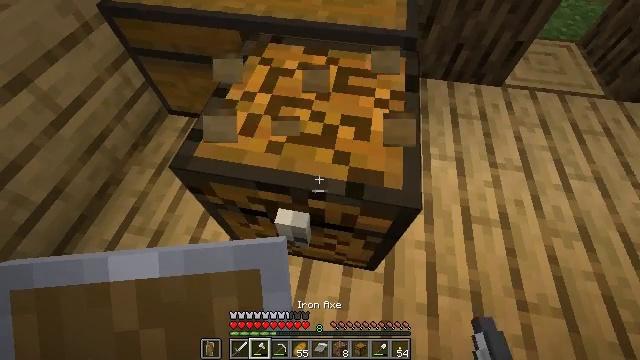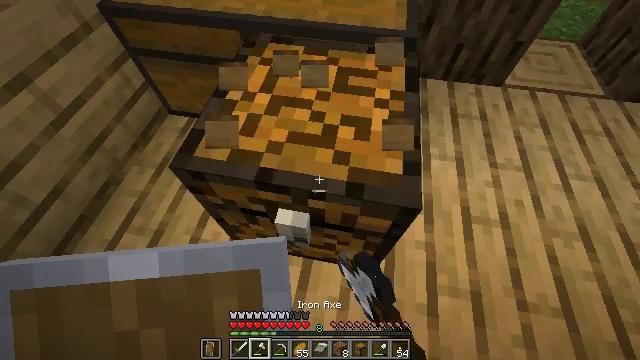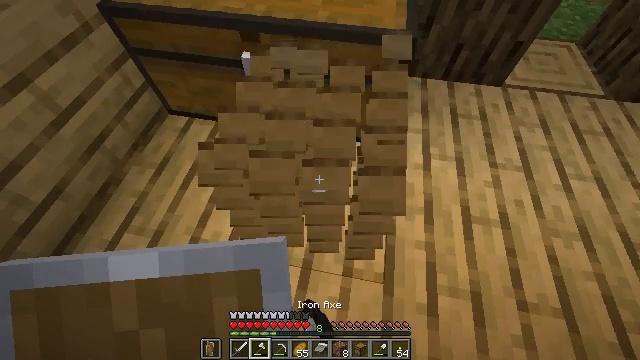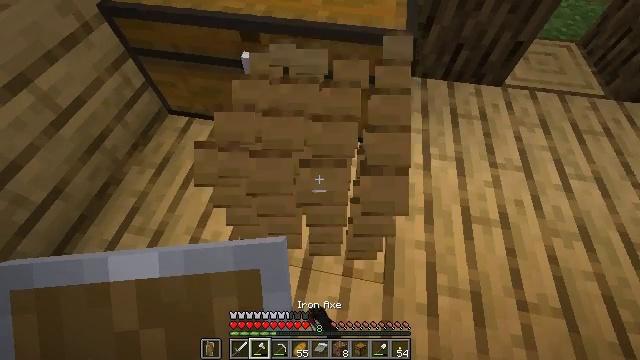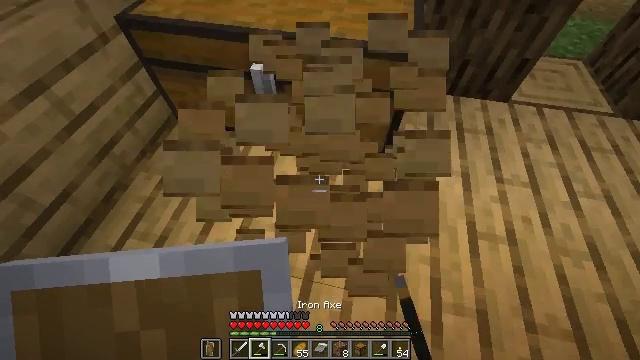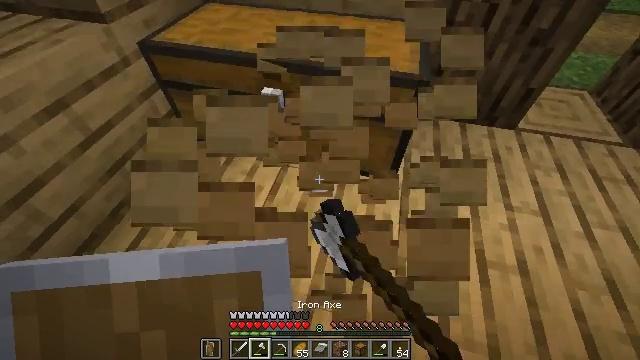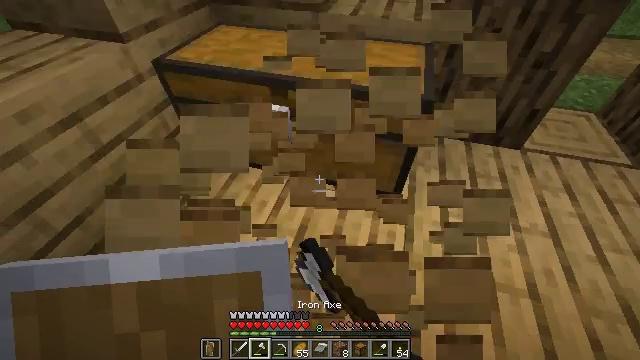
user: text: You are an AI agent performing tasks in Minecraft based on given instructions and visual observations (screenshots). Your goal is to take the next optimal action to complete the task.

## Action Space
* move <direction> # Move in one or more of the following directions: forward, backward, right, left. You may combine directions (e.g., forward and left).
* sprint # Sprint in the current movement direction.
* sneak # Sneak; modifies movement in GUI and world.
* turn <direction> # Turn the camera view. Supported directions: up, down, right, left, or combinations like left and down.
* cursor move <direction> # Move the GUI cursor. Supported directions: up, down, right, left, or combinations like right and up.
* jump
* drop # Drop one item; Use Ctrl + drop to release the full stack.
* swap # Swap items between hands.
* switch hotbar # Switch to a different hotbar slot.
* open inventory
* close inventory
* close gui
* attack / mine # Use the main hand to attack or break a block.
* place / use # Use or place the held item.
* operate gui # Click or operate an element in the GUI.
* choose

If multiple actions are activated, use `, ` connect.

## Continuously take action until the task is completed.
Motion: motion action
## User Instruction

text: Gather the chest from its place.
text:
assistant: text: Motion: attack / mine
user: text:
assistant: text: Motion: attack / mine
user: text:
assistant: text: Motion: attack / mine
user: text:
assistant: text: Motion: turn left and up, attack / mine
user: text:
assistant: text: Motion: turn left and up
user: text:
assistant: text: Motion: sneak, turn left and up
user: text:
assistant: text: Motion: sneak